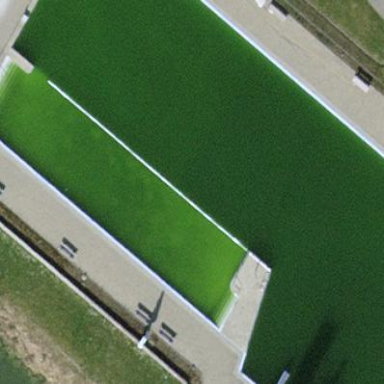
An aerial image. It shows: Swimming pool located in leisure land.